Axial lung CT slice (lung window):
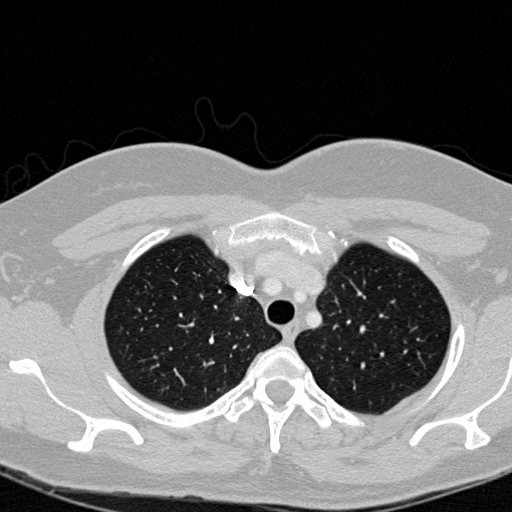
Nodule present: no